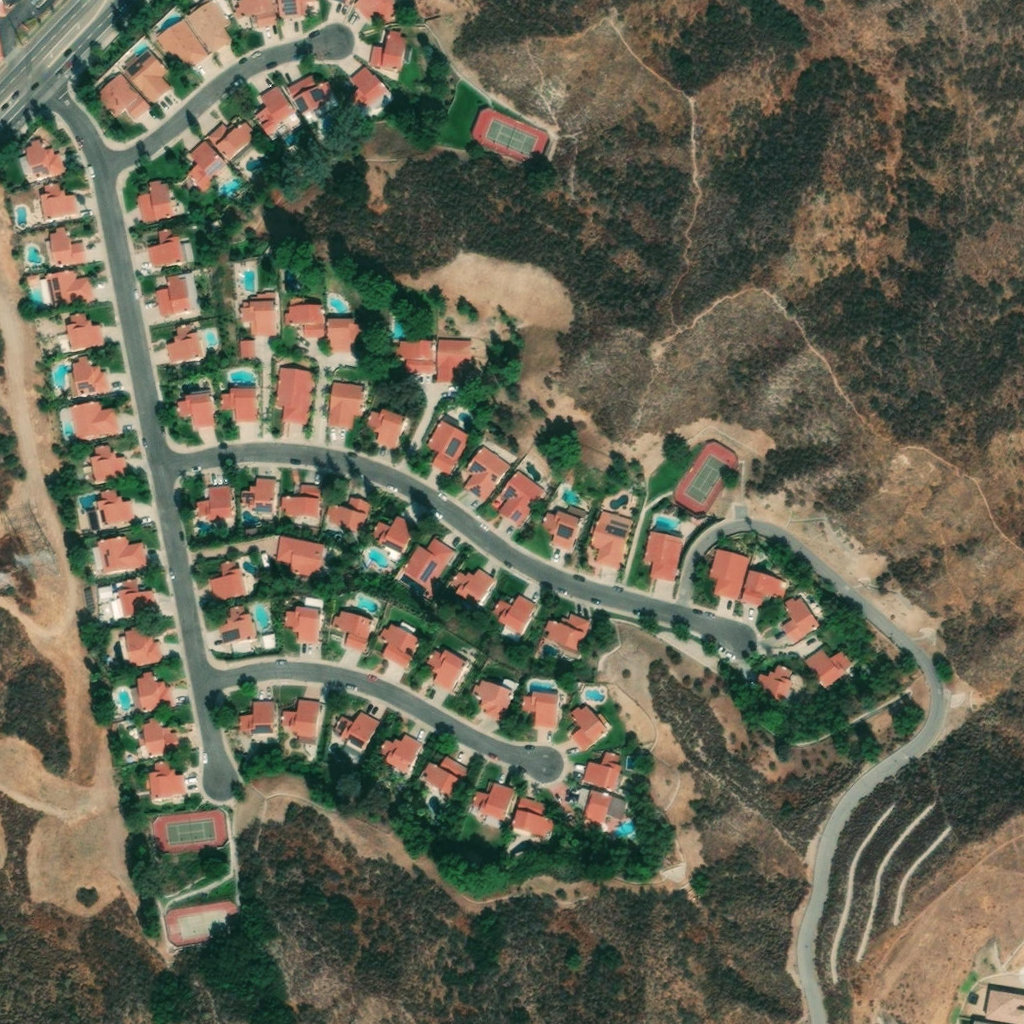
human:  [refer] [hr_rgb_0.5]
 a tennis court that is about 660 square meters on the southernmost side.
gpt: <box>[[16, 87, 23, 92, 0]]</box>

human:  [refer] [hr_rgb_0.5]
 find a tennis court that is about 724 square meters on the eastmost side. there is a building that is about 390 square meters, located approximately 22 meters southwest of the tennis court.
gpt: <box>[[65, 42, 72, 50, 0]]</box>

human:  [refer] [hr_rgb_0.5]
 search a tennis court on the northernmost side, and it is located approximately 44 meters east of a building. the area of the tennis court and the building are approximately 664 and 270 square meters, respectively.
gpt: <box>[[45, 10, 54, 16, 0]]</box>